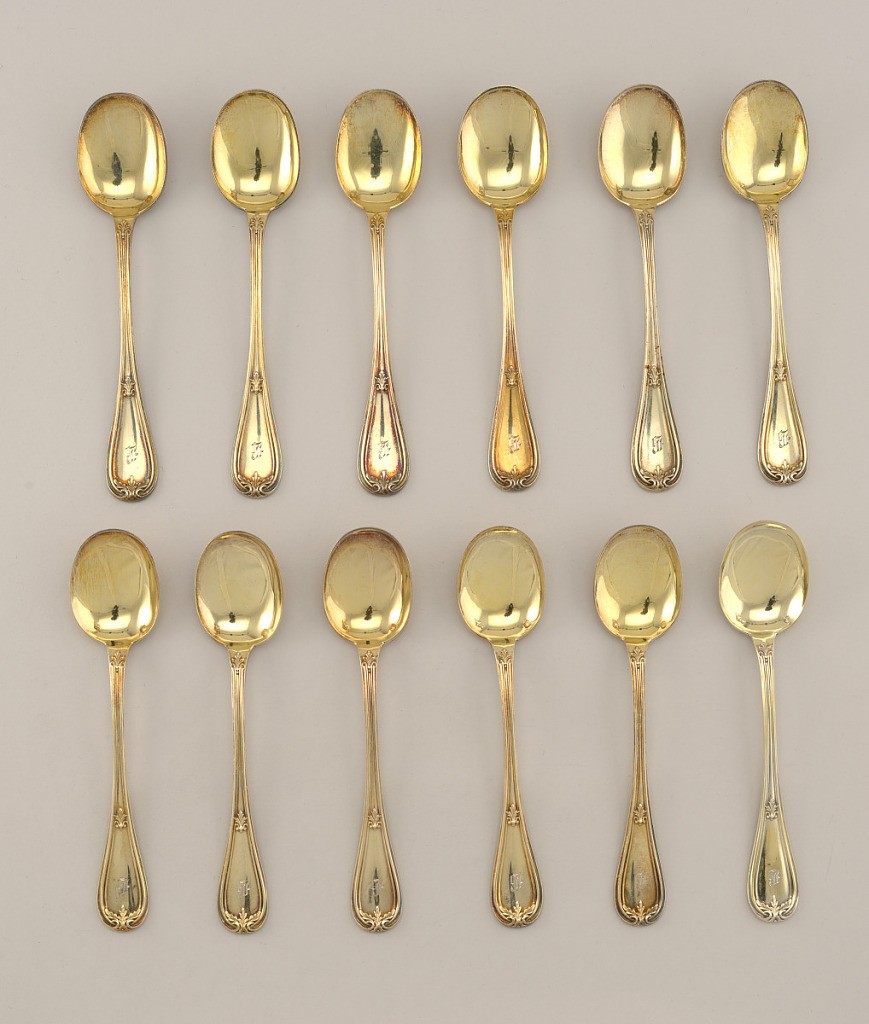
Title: Ice Cream Spoon
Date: late 19th century
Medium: gold plated, silver
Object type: spoon
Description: Oval bowl, intergral with handle. Acanthus leaves in Fleur-de-lis shape at neck. Reeded border stemming at neck, continuing along along edge of handle. Midway down stem, another acanthus leaf fleur-de-lis spanning central reserve. Handle flaring and terminating in teardrop-shape terminal with monogram gothic 'B' in central reserve and acanthus leaf fleur-de lis capping the terminal edge. Reverse side decorated with acanthus leaf fleur-de-lis on base of bowl, midway down stem, and capping terminal.